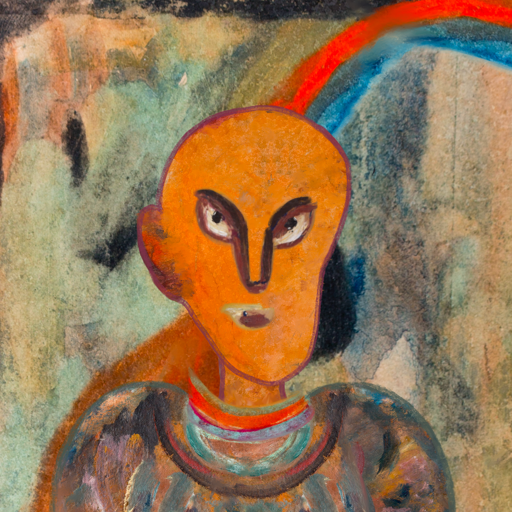
Background: Childish, Head And Neck Front: Hypocrite, Face Front: After_Raid, Bust: Boggyland, Hair Front: Blank, Head Accessory: Blank, Second Necklace: Blank, Necklace: Sisters, Baby: Blank